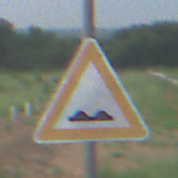
Verkehrszeichen: UnebeneFahrbahn
Umgebung: Outdoor, Nature
Tageszeit: SunriseSunset
Wetter: PartlyCloudy
Licht: Natural
Jahreszeit: NotSpecified
Kontrast: LowContrast